Question: I want to create a 'polyhedron' by giving its coordinates, and then get a specific section. Maybe something like:
'''
Points = [A(0,0,0),B(1,0,0),C(1,1,0),D(0,1,0),A"(0,0,1),B"(1,0,1),C"(1,1,1),D"(0,1,1)]
Body = BodyGenerate(Points)
section1 = Body.section(z = 0.5)
section2 = Body.section(x+y= 1)
#And then I can get properties like 'area', 'width' of these sections.
'''
How can I do that? Is there any 'lib' for that?
Here is what I find so far:
1. Vpython is pretty what I need, but it seems too basic, and cannot create a polyhedron
2. Blender and Rhino are good tools. But they focus more on modelling rather than programming. Python is more like a interactive commandline rather than a program itself.
3. Three.js seems what I need, but js cannot perform scientific computation.

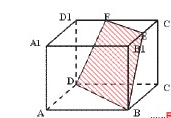
Answer: As a blender user my opinion is biased that way. Yes it focuses on being a gui tool for end users, but it deeply integrates python for defining the user interface all the way to adding features through python addons. It also includes a python console that lets you type in commands that alter data directly, allowing you to see changes in the 3dview. It is also possible to add extra python modules that can then be used within blender.
Blender's python api can be <URL>.
You should find some examples to help create a polyhedron in the <URL>. It is included with blender so you can also find the scripts in your blender install.
Maybe look into how the <URL> that may be better to get a closed mesh to calculate the volume.
For calculating the volume there is <URL>.
You might want to add <URL> to your list to get blender specific python help.